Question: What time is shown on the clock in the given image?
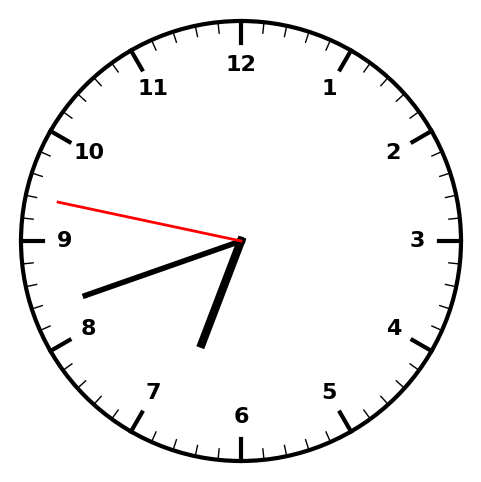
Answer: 06:41:47